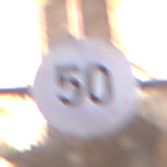
Verkehrszeichen: Geschwindigkeit50
Umgebung: Outdoor, Urban
Tageszeit: MorningAfternoon
Wetter: PartlyCloudy
Licht: Natural
Jahreszeit: NotSpecified
Kontrast: LowContrast